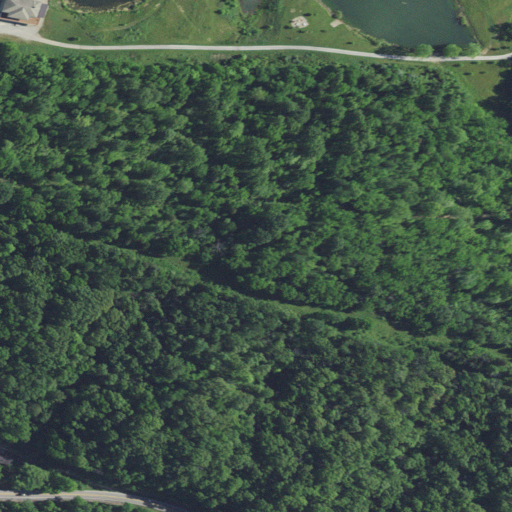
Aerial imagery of mountain in Kentucky named Green Hill containing deciduous forest, mixed forest, grassland, open development, open water, pasture, herbaceous wetlands, and low intensity development